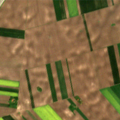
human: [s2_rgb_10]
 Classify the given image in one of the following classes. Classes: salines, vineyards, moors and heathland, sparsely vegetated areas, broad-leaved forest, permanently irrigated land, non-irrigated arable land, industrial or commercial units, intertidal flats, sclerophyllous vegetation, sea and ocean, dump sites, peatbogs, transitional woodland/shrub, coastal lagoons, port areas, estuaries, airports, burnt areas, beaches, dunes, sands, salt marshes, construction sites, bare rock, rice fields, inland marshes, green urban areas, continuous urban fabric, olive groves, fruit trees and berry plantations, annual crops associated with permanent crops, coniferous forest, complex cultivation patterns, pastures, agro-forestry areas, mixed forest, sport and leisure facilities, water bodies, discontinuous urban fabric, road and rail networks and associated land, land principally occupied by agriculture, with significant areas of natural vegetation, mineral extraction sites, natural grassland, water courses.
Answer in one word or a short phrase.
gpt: non-irrigated arable land